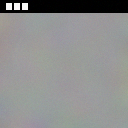
Screen state: on